Interaction volume radius: 5 \u00c5
Interaction volume height: 15 \u00c5
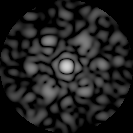
Disorder parameter: 0.7068